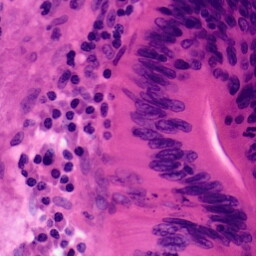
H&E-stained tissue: Colon